Question: I am trying to run my app on emulator, but it is unable to run the app. It is showing "Launching appname" in progress bar but unable to run on emulator. Please help me, I tried a lot. But not working.

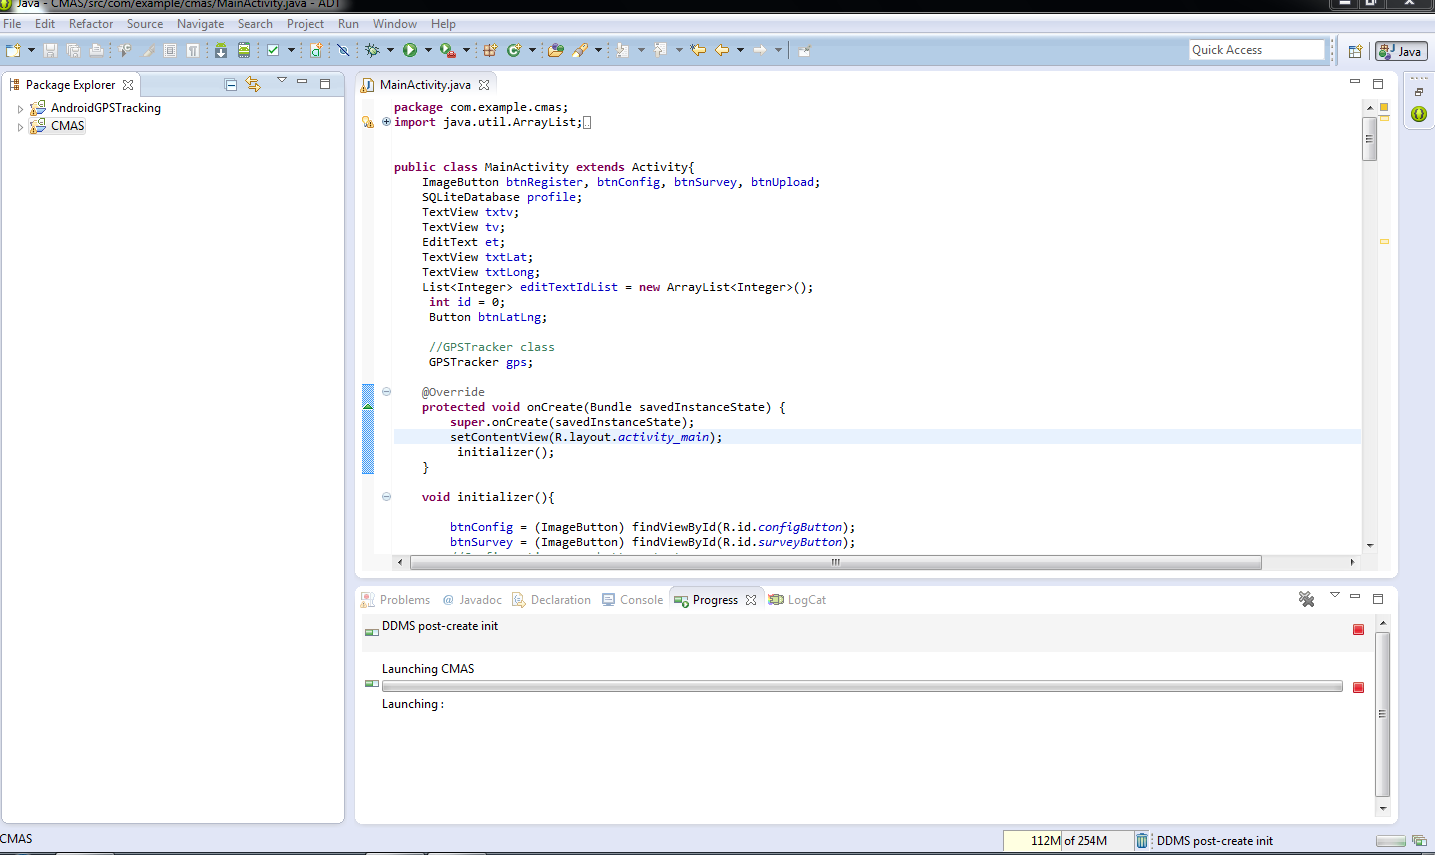
Answer: There may be more than one eclipse installations. Remove one and it will work for sure. I also solved like the same.